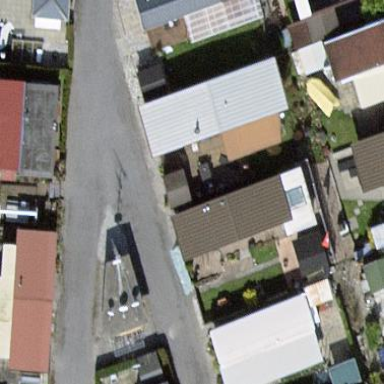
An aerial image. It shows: Static caravan building.